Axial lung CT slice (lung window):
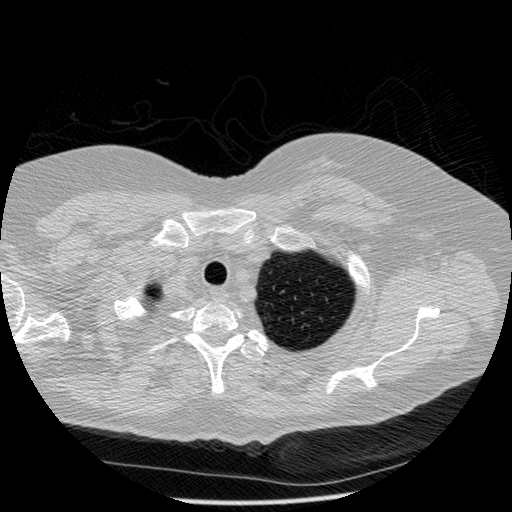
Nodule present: no